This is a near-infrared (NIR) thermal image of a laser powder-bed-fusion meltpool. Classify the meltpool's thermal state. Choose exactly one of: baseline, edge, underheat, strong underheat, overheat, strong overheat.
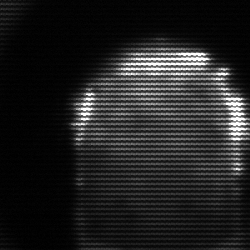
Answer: baseline